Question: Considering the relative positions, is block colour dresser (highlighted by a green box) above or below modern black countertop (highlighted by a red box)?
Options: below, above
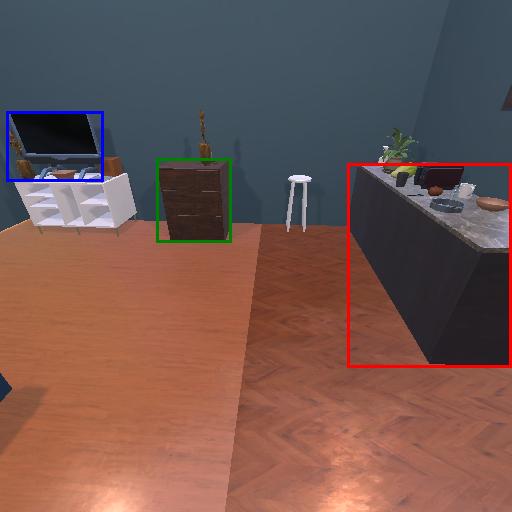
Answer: below